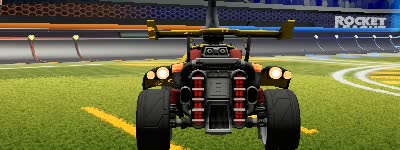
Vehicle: octane